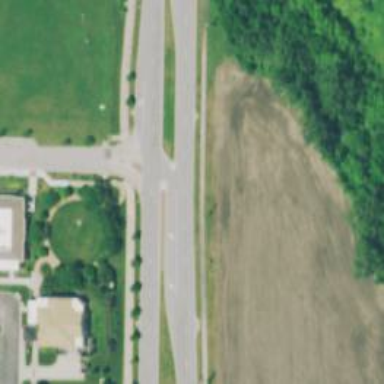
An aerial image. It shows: Secondary link road.